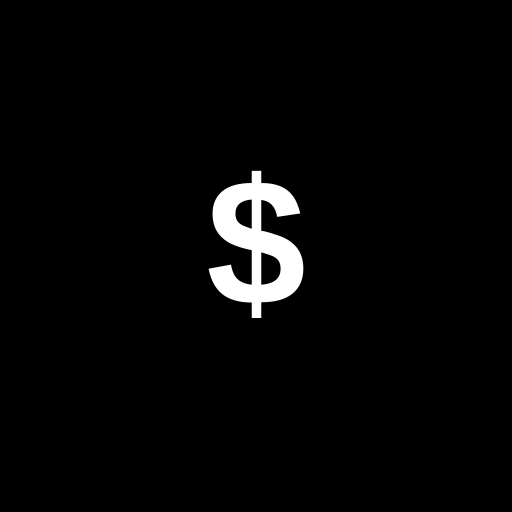
Character: $
Unicode: U+0024 (DOLLAR SIGN)